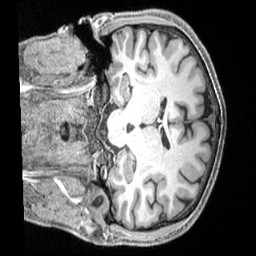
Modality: T1w
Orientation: coronal
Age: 40
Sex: male
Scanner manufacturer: siemens
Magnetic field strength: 3 T
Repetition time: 2.4 s
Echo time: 0.00228 s